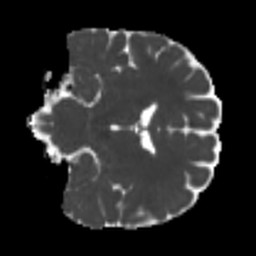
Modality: MD
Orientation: coronal
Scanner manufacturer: siemens
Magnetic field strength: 3 T
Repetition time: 4 s
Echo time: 0.0594 s